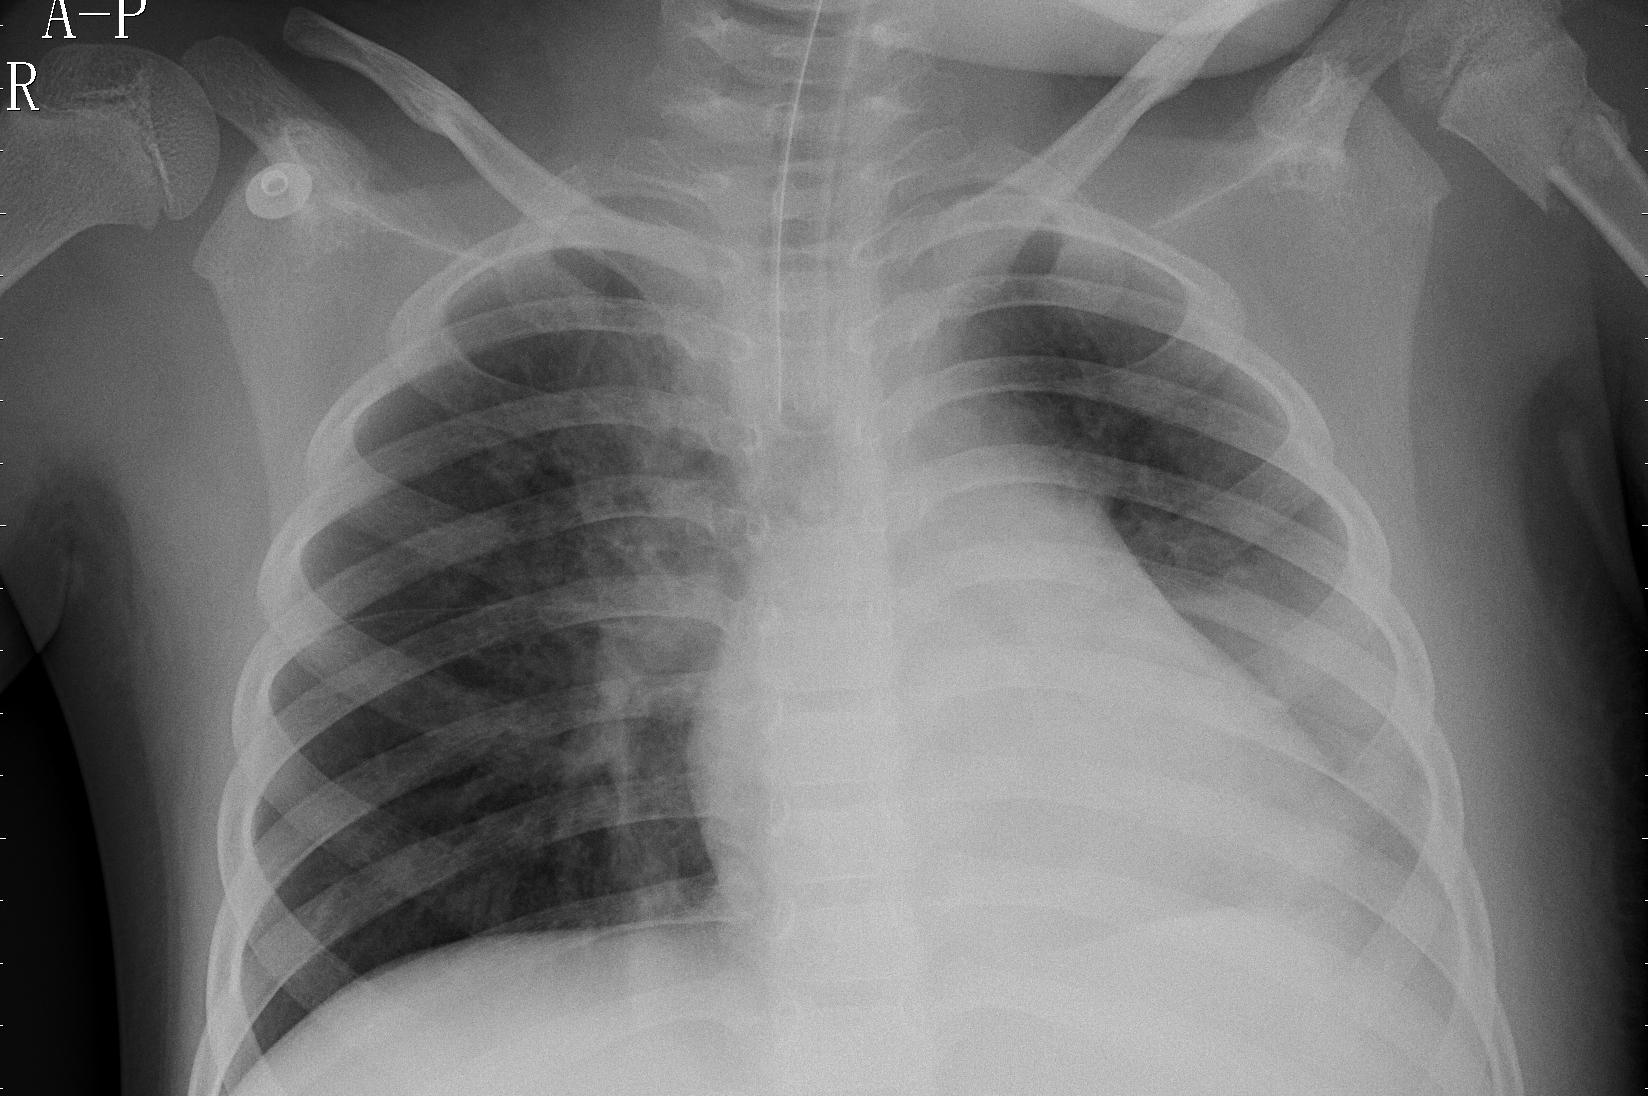
Diagnosis: PNEUMONIA